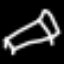
Label: bed